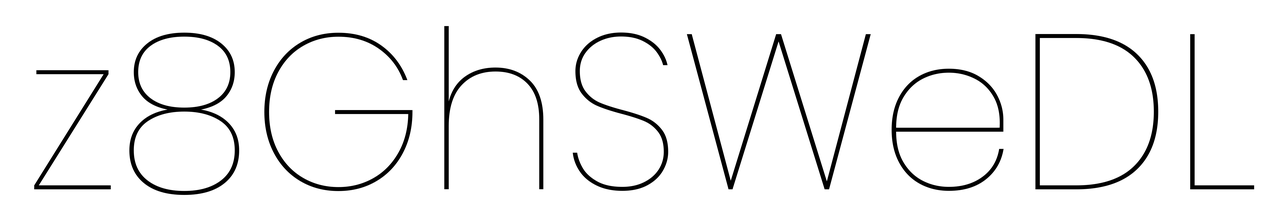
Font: Poppins-Thin